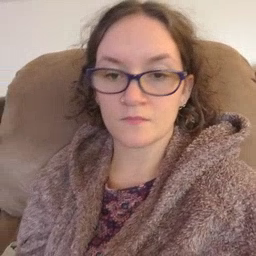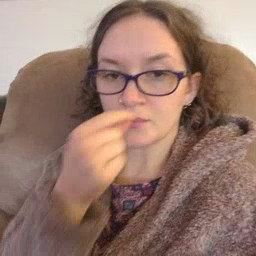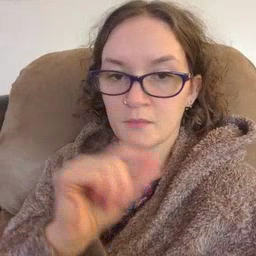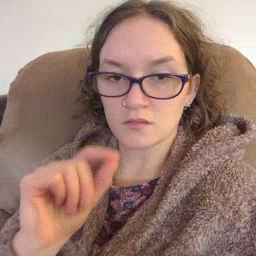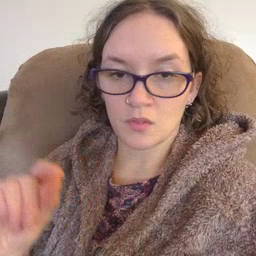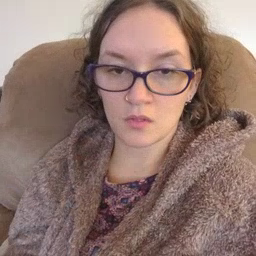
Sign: pencil